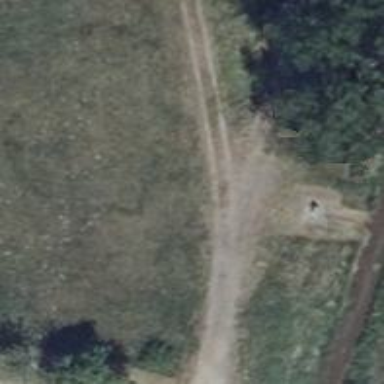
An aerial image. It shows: Dirt track road with grade 4 tracktype.